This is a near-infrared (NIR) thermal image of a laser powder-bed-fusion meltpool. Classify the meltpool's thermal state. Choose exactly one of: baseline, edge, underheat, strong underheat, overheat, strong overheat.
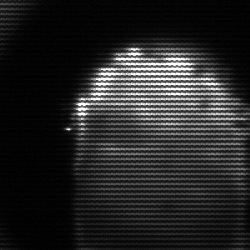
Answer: baseline